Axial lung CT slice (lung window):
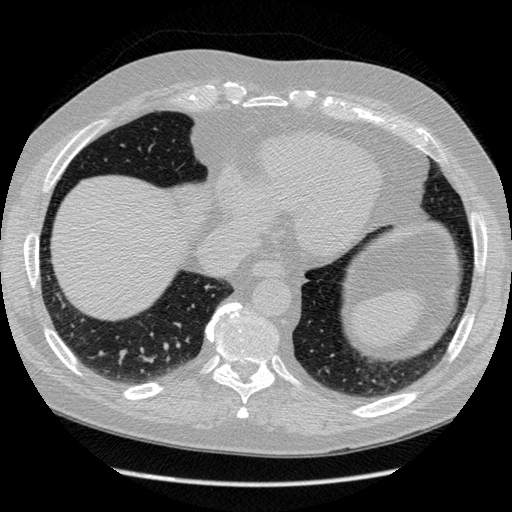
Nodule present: no